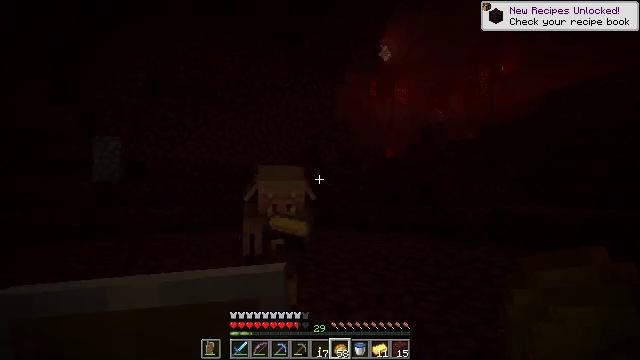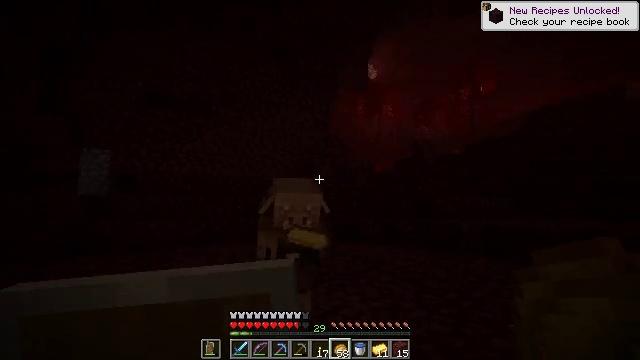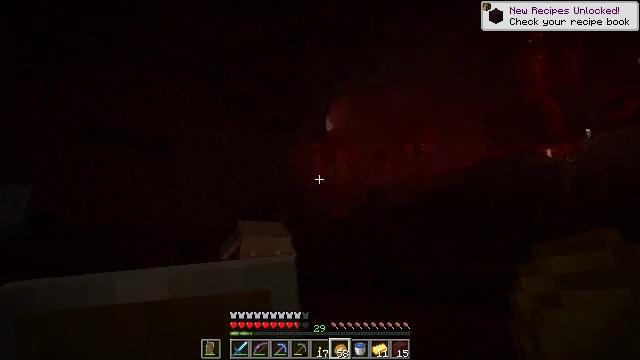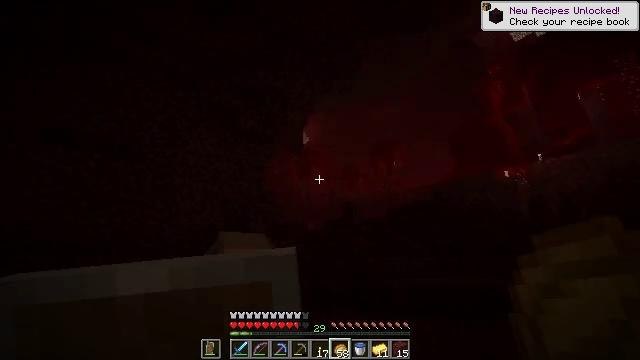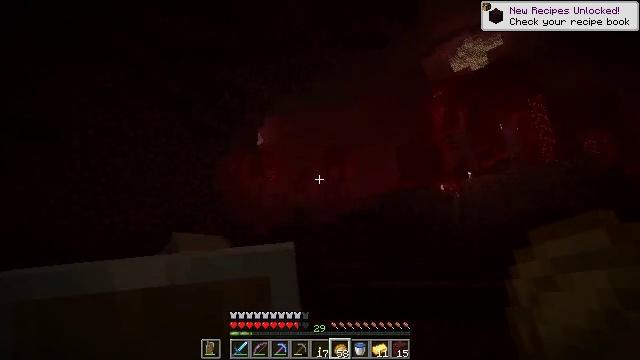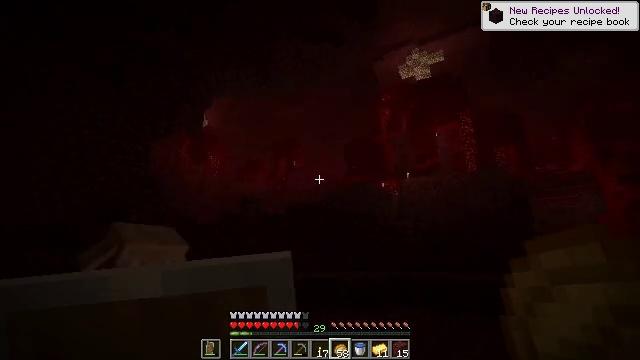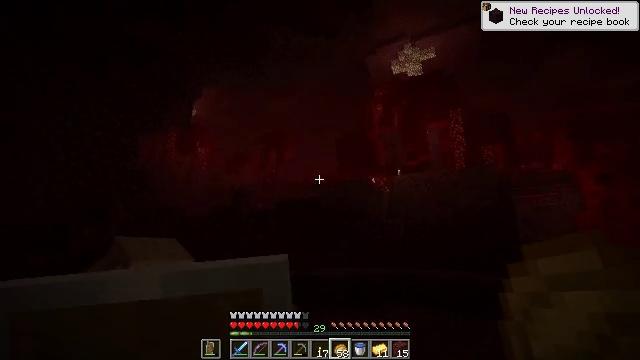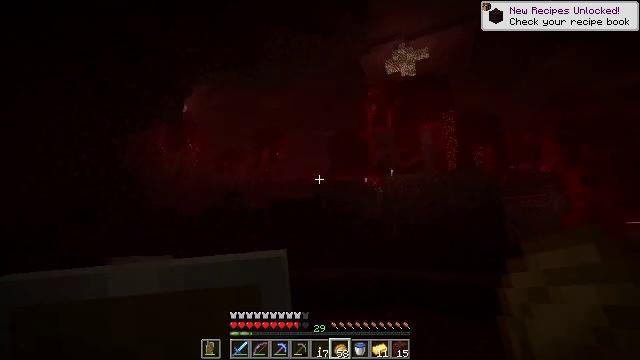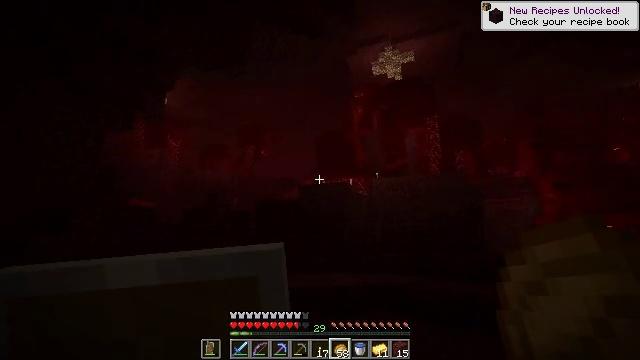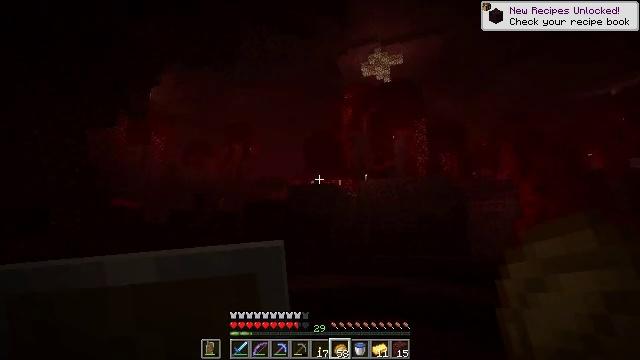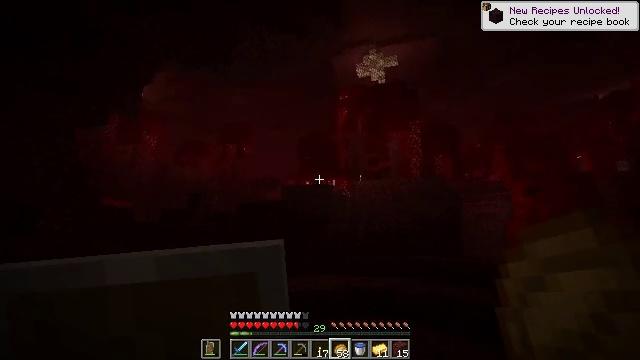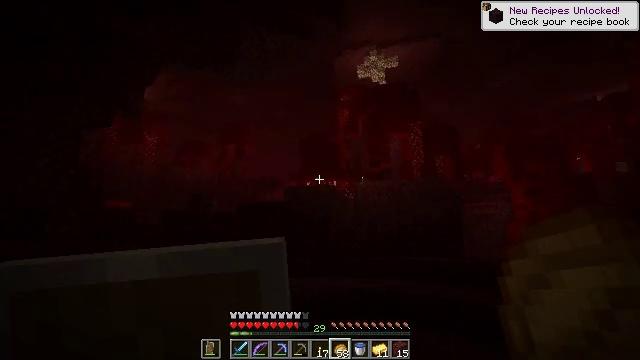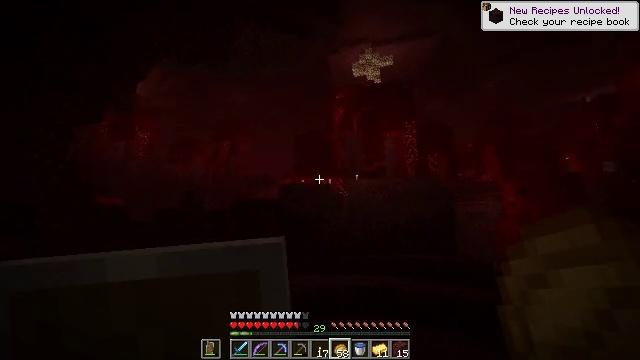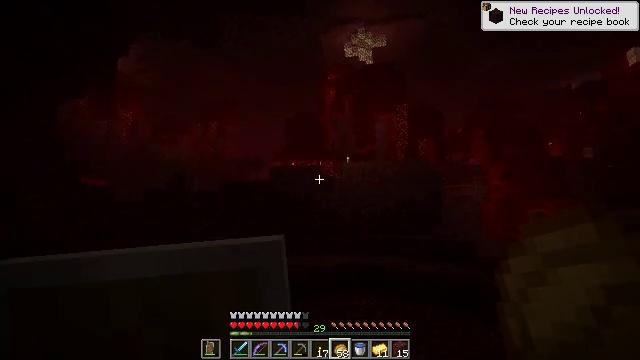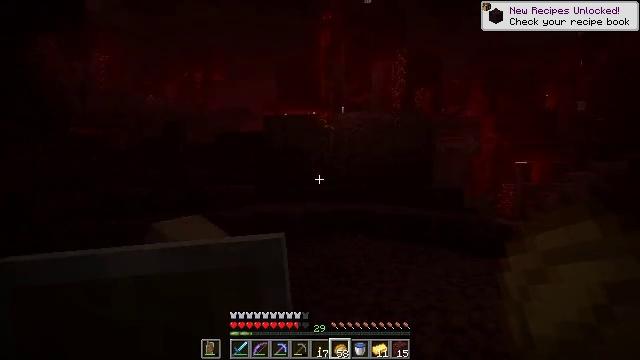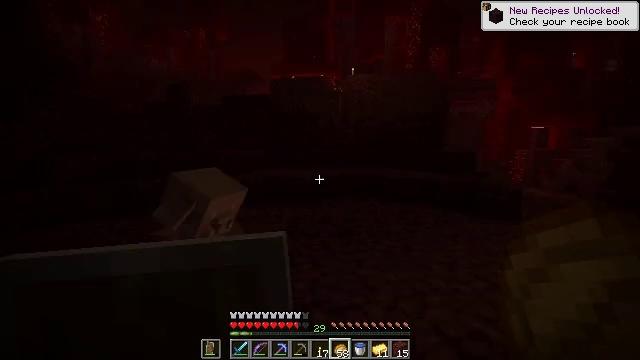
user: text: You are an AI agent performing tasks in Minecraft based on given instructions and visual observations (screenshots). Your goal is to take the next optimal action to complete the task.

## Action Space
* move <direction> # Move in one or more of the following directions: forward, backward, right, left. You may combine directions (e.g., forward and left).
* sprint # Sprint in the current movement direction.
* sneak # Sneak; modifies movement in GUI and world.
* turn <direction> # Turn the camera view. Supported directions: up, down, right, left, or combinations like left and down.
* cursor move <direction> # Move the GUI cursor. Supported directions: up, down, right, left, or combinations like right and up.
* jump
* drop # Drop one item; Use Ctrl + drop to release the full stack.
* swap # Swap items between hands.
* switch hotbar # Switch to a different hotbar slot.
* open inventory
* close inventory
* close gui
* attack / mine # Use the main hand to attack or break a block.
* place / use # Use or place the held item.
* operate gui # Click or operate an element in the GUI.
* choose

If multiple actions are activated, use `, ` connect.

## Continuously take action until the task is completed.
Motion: motion action
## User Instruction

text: Gather crimson stem from a crimson forest.
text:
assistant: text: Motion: move left, turn right and up
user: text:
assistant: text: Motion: move left, turn right and up
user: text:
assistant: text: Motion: move left, turn right and up
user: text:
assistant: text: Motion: move left, turn right and up
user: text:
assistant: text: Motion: move left, turn right and down
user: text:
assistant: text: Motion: move left, turn right and down, jump
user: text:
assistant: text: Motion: move left, turn right, jump
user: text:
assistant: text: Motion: move left, turn right, jump
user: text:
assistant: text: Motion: move left, turn right, jump
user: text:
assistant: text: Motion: move left, turn right
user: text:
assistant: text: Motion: move left
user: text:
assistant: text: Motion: move left, turn right
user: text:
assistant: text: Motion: turn right and down
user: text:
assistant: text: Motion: turn right and down
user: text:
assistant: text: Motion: turn left and down
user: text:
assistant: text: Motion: no_op
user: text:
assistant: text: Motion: no_op
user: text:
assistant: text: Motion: turn left and down
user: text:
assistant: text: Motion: turn down
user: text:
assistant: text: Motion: no_op
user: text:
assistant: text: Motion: jump
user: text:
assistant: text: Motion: jump
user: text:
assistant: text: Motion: jump
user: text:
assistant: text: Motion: no_op
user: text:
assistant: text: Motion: no_op
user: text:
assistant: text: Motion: move right, turn right and down
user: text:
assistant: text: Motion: move right, turn right
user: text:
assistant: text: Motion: move right, turn right
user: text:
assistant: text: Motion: move right
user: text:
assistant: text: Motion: move right